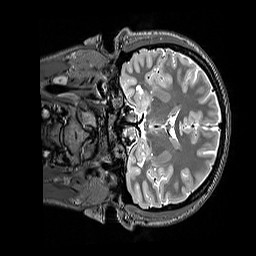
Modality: T2w
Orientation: coronal
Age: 21
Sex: female
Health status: healthy
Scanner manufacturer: siemens
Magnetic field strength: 3 T
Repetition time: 3.2 s
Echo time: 0.568 s